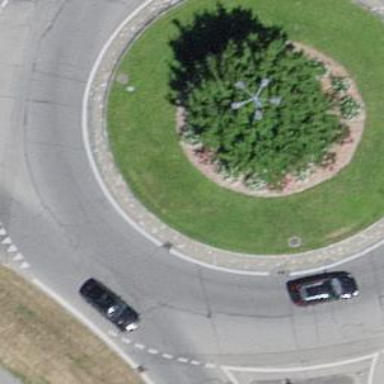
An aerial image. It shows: Secondary road leading to roundabout.